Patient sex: M
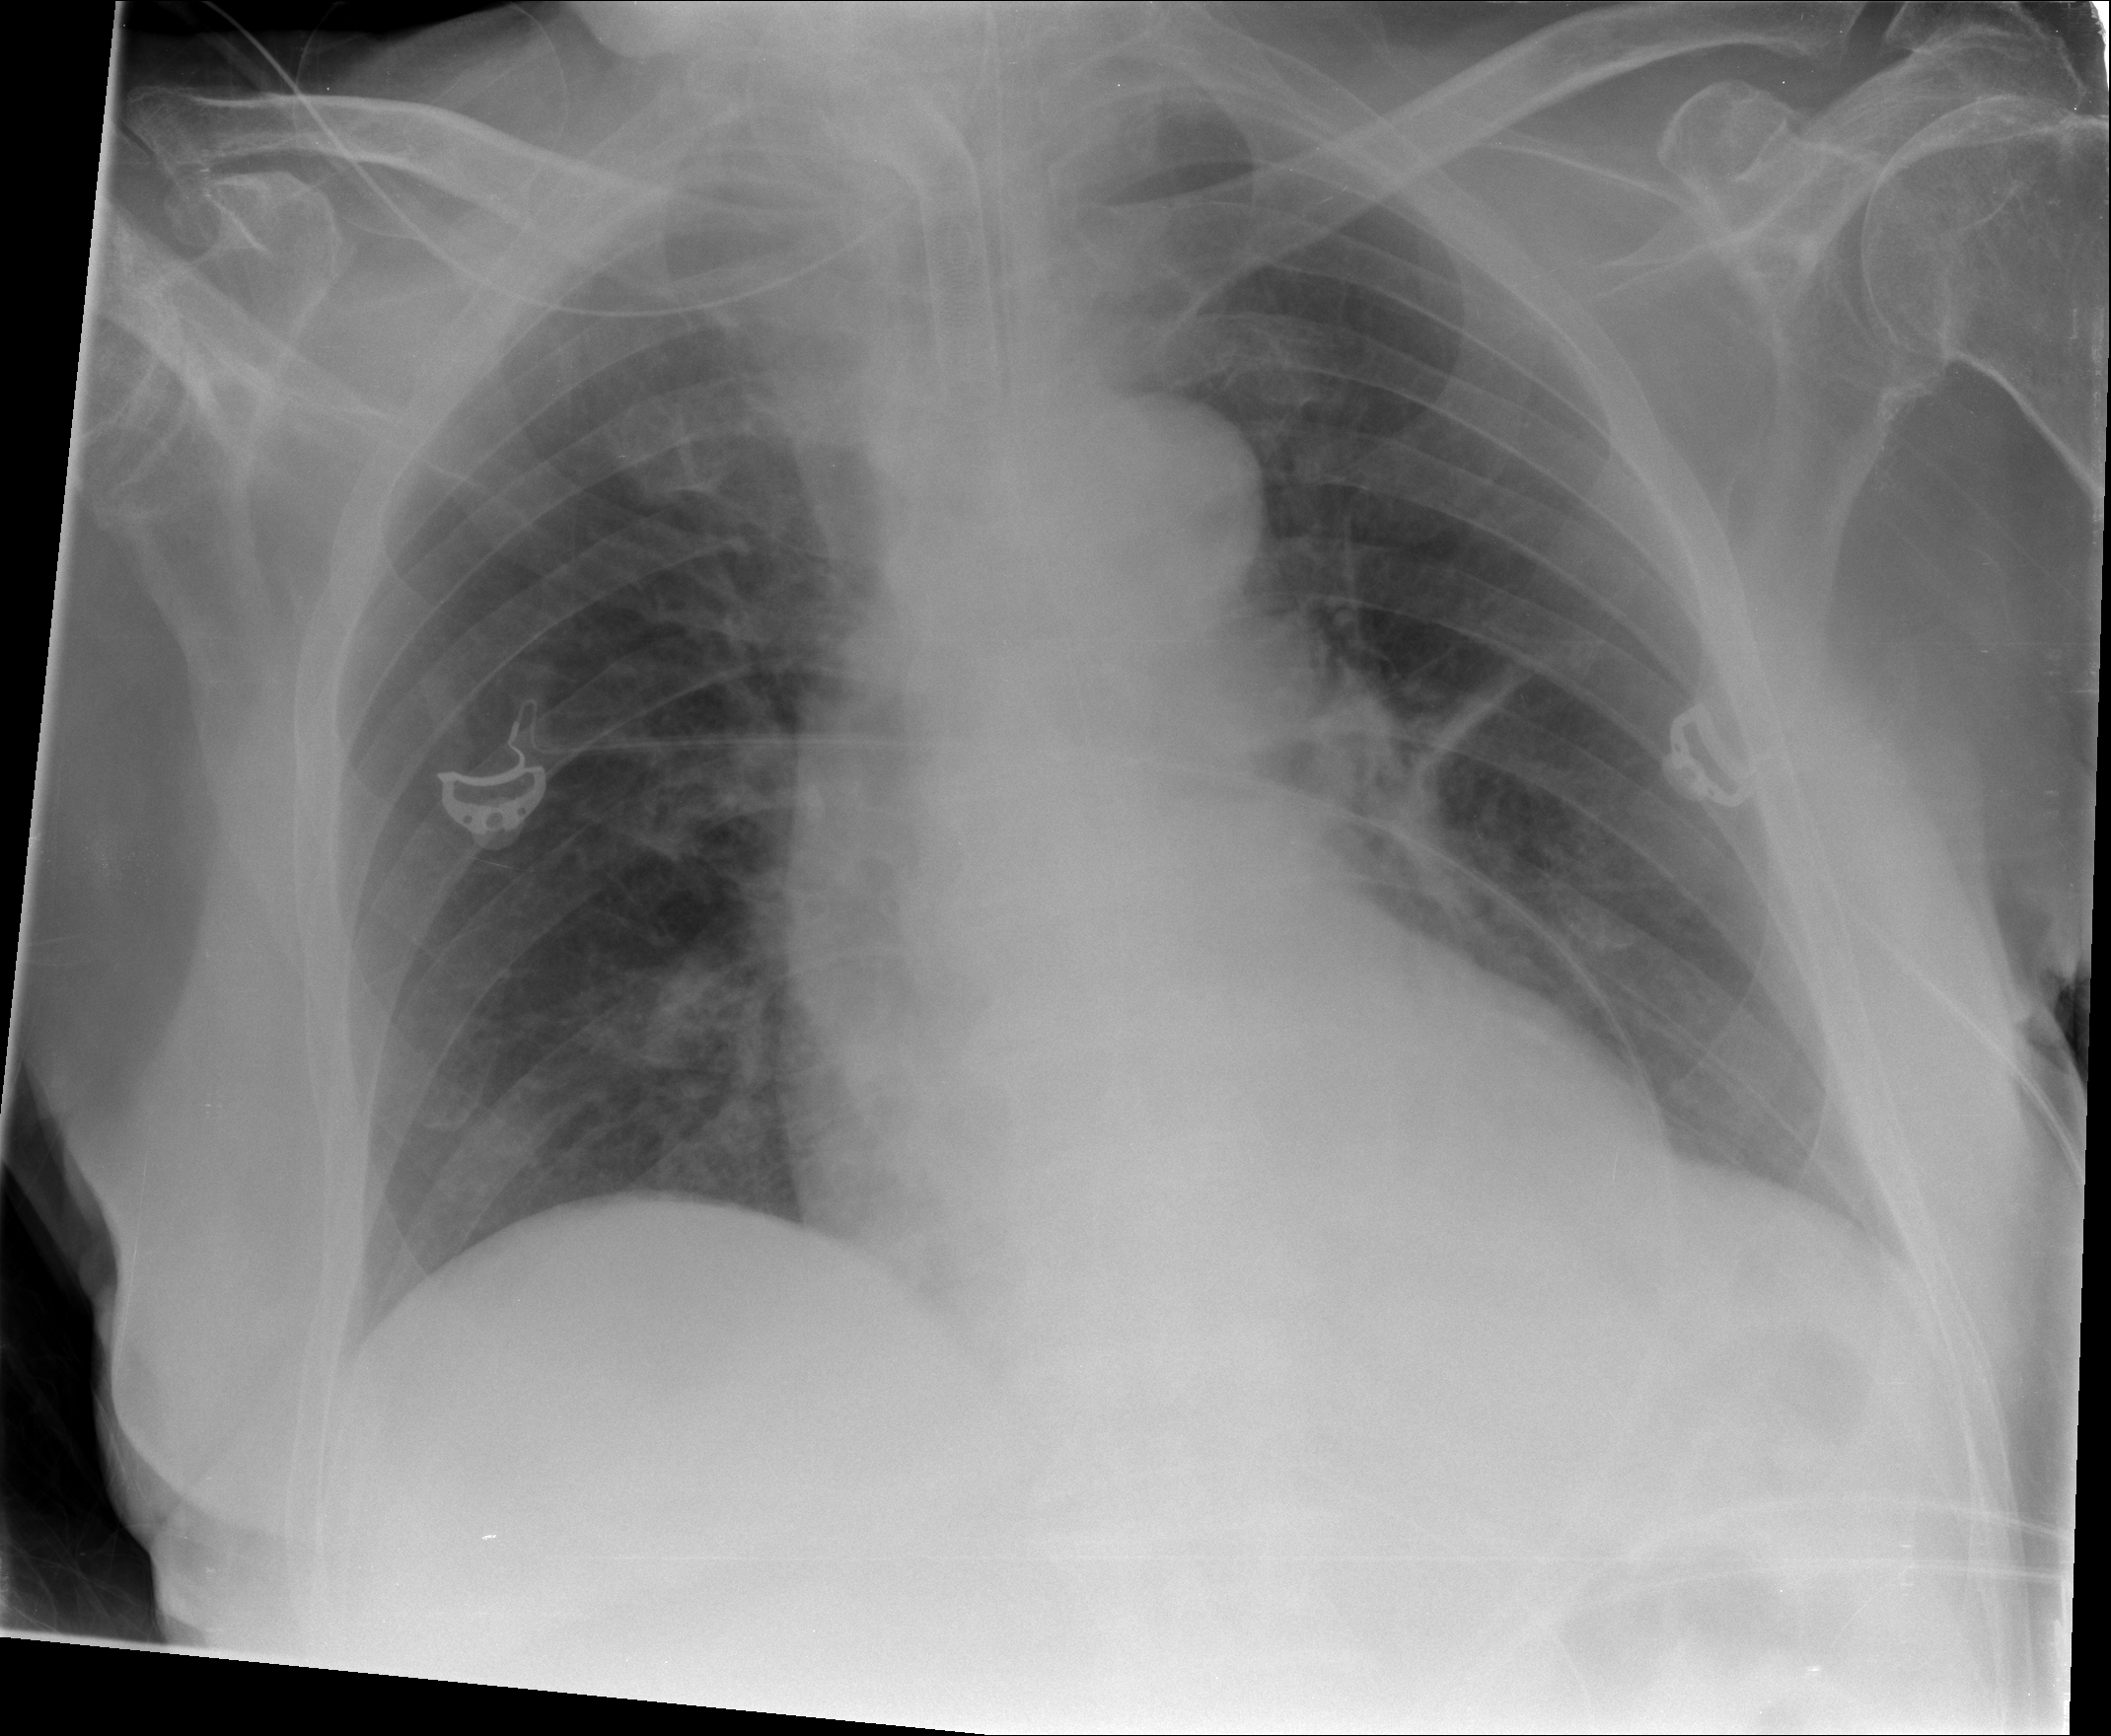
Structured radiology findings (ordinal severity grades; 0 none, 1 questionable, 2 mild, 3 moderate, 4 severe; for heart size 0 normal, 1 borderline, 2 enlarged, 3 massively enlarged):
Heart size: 1
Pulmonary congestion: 2
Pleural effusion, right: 0
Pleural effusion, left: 0
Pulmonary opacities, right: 0
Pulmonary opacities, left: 0
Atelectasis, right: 1
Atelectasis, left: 1